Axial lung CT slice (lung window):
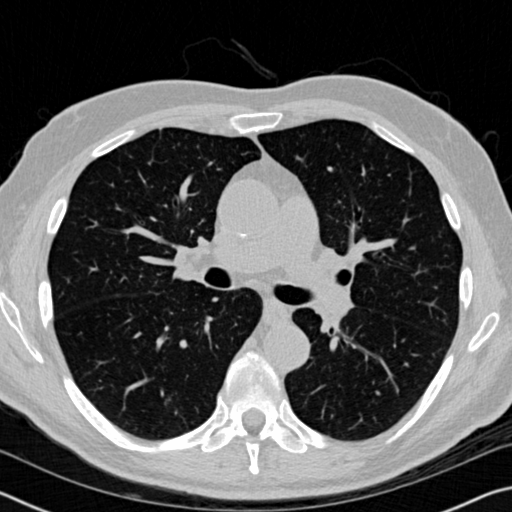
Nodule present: no